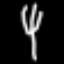
Label: fork